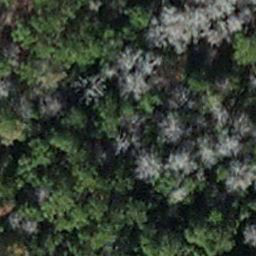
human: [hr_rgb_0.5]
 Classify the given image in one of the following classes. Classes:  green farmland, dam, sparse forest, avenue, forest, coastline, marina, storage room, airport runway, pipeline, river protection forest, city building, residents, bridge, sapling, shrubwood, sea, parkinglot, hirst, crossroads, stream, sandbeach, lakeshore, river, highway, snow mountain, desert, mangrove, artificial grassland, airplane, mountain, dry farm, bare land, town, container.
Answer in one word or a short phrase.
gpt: sapling